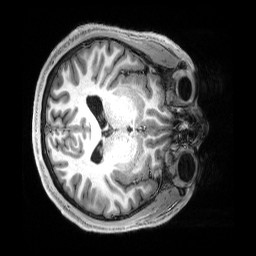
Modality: T1w
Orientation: axial
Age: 22
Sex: male
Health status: healthy
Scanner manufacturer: siemens
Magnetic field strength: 3 T
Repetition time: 2.5 s
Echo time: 0.00222 s